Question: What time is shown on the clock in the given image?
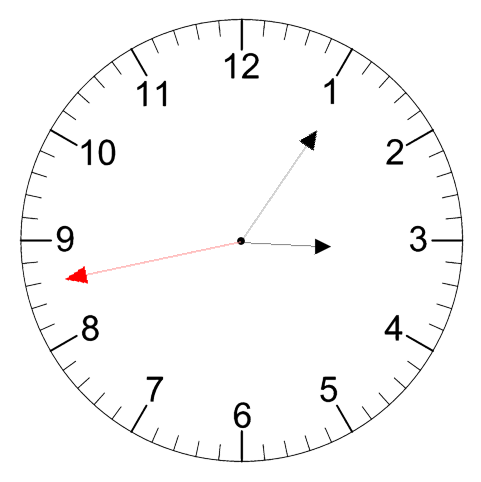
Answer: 03:05:43